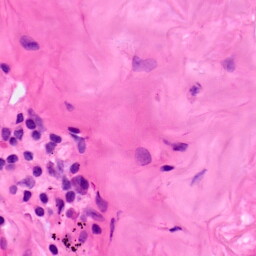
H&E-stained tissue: Lung